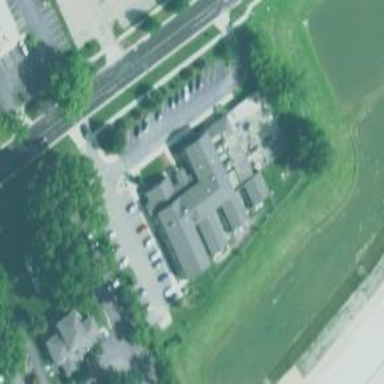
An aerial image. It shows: Veterinary facility.